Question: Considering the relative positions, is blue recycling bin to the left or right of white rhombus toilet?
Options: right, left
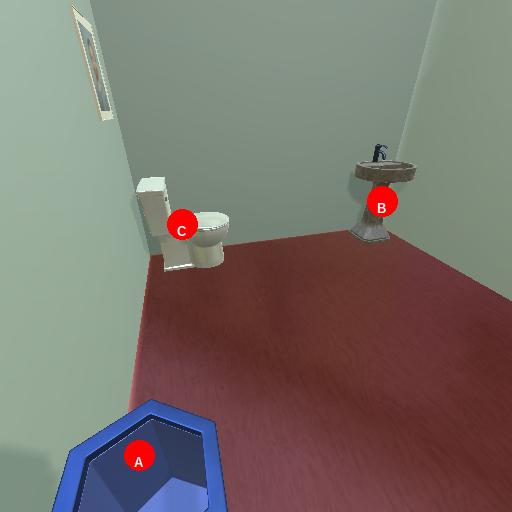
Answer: right